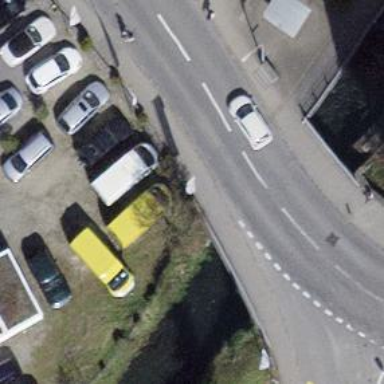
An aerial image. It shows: Pedestrian crossing with zebra markings on the footway.